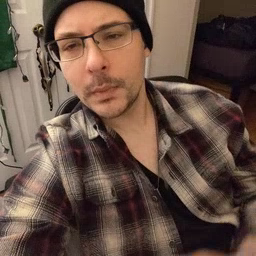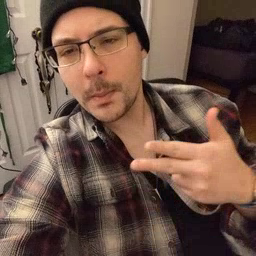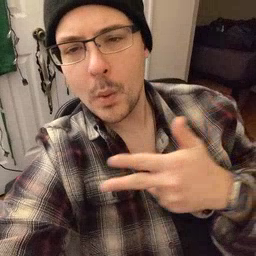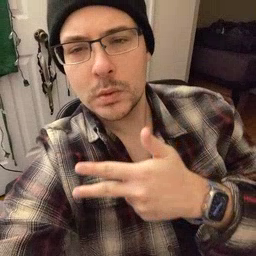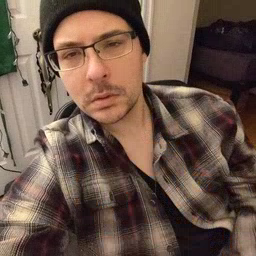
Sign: boat